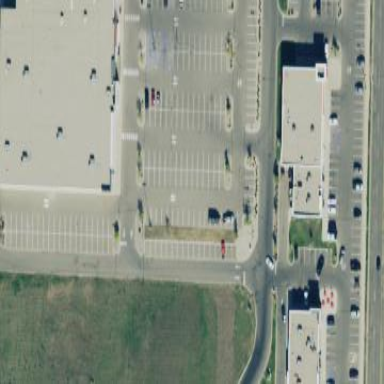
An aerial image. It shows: Parking area.